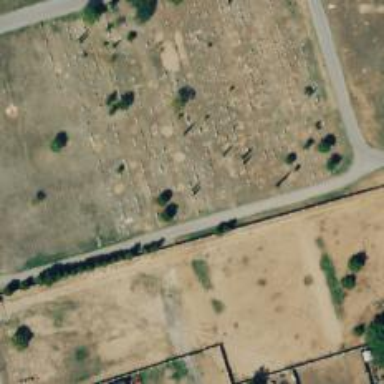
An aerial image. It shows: Memorial site with historic significance.